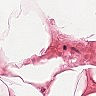
Metastatic tissue present: no